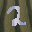
Label: 2